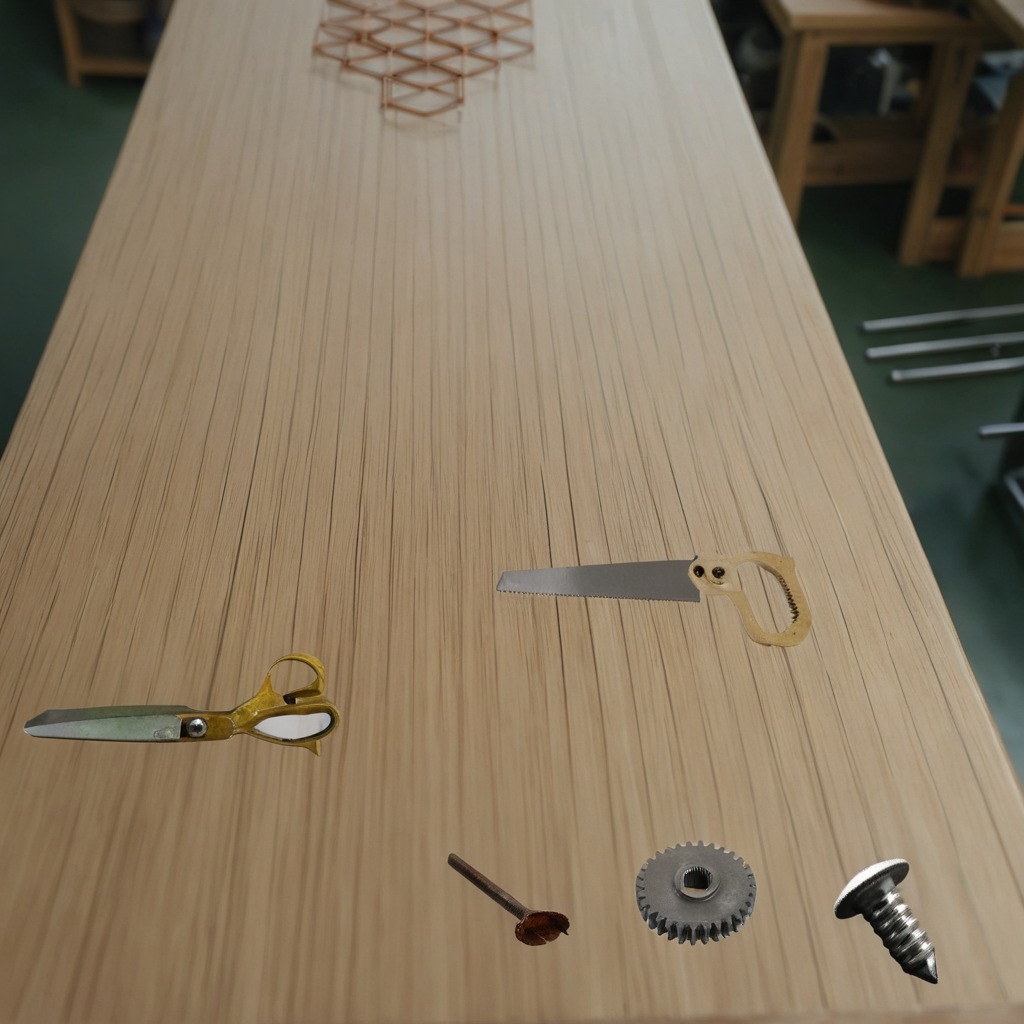
A steel gear with teeth, a metal machine screw, an iron nail, a handheld metal saw, and a pair of scissors are lying on the workbench.